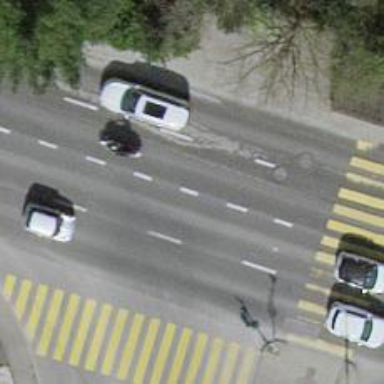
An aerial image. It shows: Road with traffic signals.